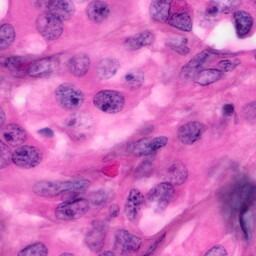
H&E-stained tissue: Pancreatic